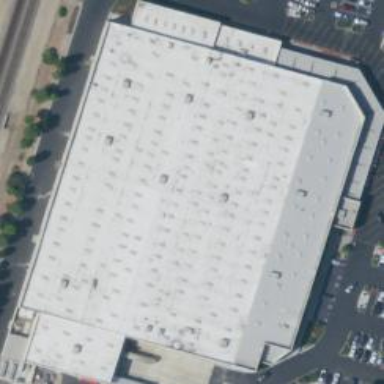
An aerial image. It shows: Wholesale shop located inside building.